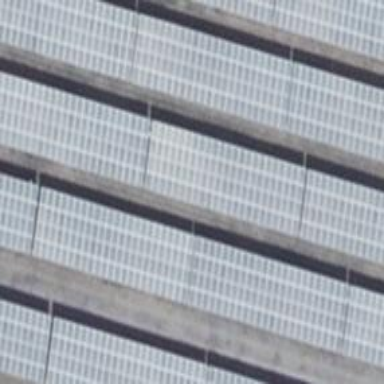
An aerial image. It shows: Solar power generator using photovoltaic panels.